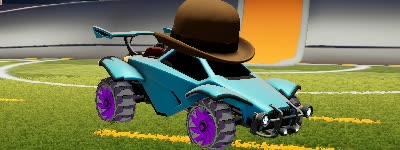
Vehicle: octane